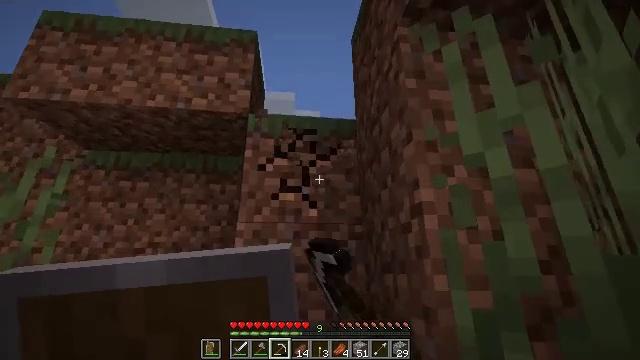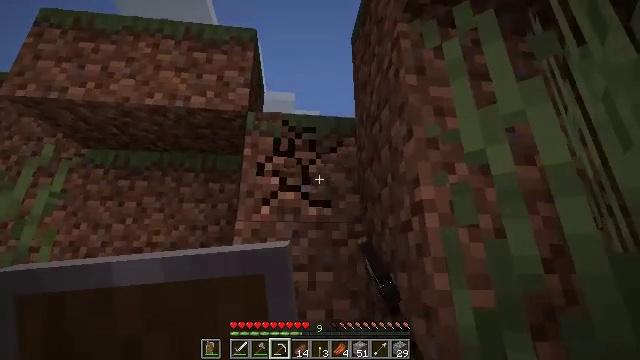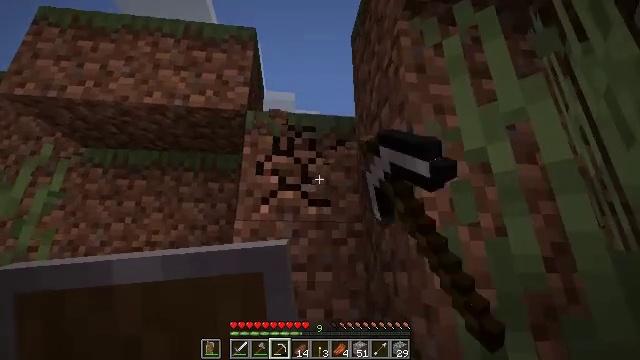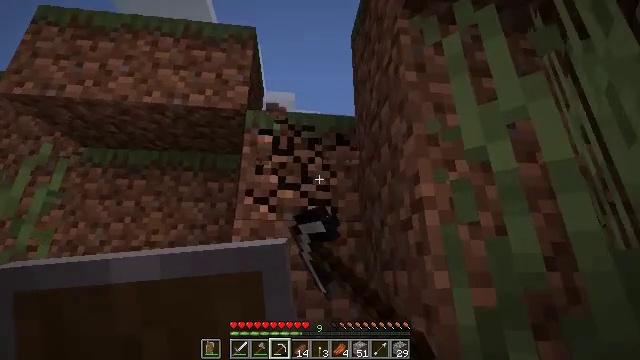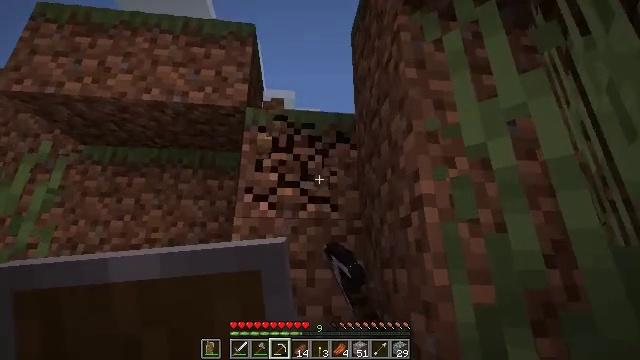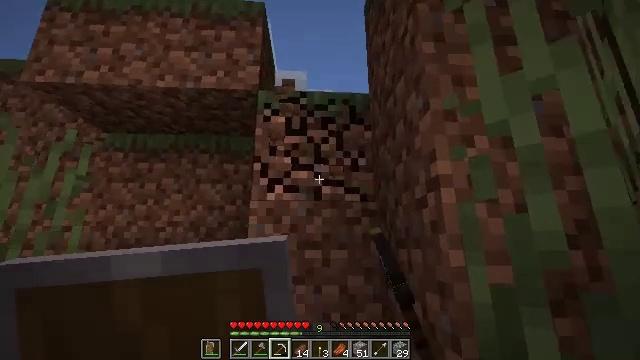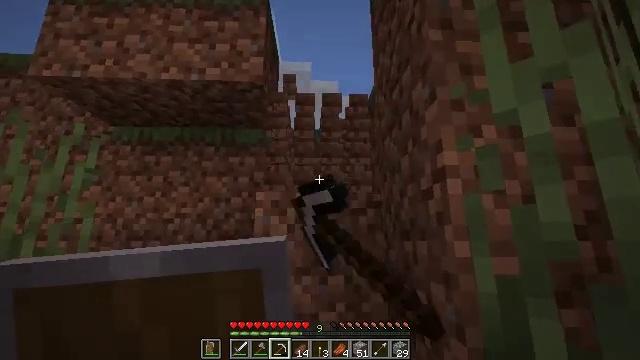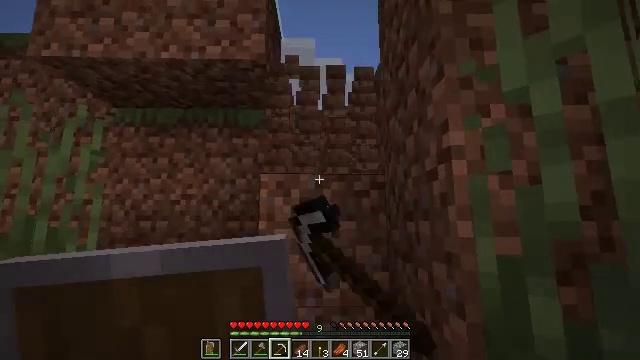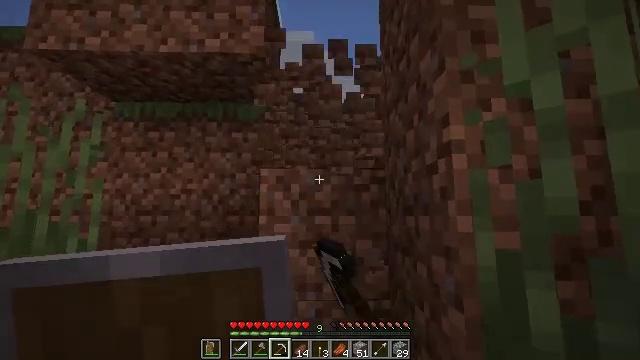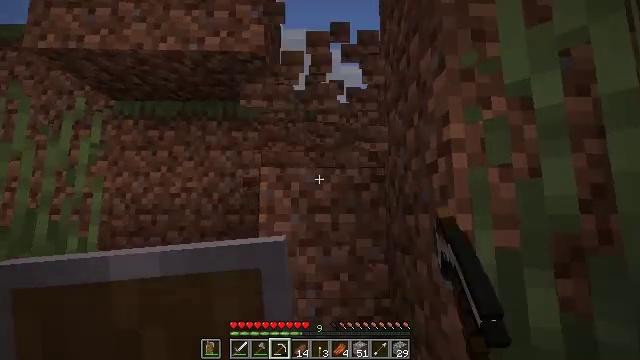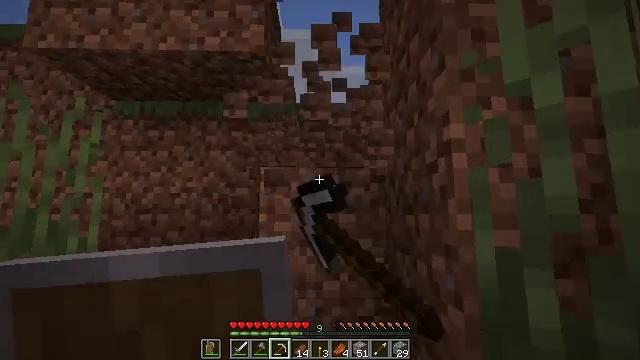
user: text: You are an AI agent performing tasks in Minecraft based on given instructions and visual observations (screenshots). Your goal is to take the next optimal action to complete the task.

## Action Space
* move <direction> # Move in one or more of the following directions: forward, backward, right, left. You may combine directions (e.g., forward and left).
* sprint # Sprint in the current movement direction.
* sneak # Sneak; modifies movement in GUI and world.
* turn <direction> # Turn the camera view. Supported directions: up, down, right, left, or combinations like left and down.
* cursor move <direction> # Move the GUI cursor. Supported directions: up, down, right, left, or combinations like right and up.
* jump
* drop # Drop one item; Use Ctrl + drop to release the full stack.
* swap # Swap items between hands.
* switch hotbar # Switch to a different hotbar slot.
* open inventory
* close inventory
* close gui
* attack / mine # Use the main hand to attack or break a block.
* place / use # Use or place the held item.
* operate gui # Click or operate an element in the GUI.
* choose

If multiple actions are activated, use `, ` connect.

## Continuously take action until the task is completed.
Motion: motion action
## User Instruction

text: Gather grass block for landscaping.
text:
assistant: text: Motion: attack / mine
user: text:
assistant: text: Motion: attack / mine
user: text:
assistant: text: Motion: attack / mine
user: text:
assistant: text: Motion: attack / mine
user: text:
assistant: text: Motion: turn left and down, attack / mine
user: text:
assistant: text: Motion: turn left and down, attack / mine
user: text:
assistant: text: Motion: turn down, attack / mine
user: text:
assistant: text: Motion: turn down, attack / mine
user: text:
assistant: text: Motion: attack / mine
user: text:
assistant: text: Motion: attack / mine
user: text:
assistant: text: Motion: attack / mine